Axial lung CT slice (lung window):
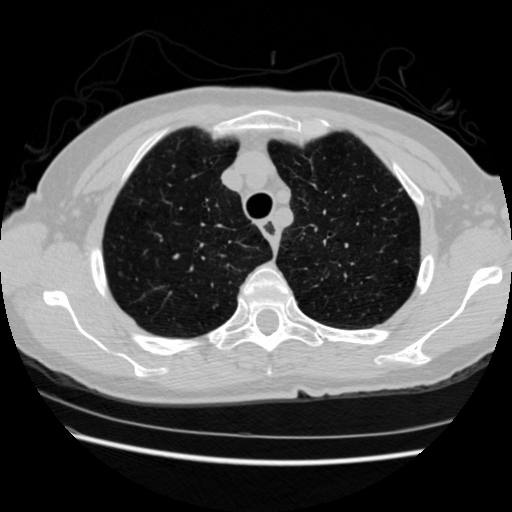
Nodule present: no